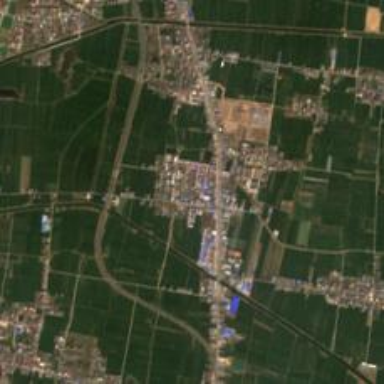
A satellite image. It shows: Township within town.